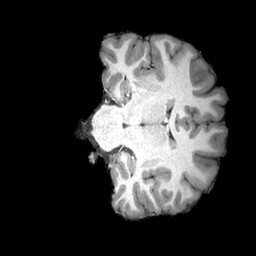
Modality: T1w
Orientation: coronal
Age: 21
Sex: male